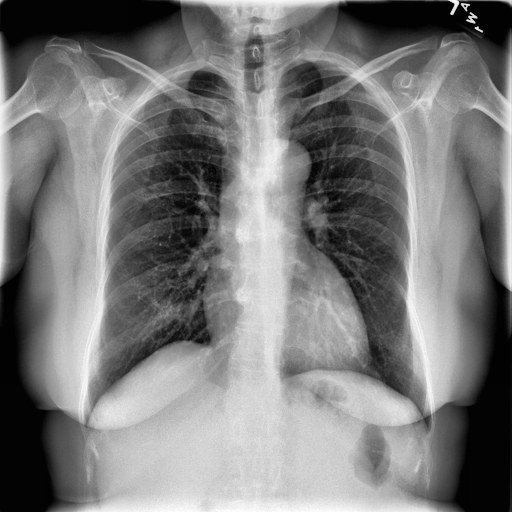
Finding: NORMAL